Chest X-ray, PA view. Patient: 23 years old, sex M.
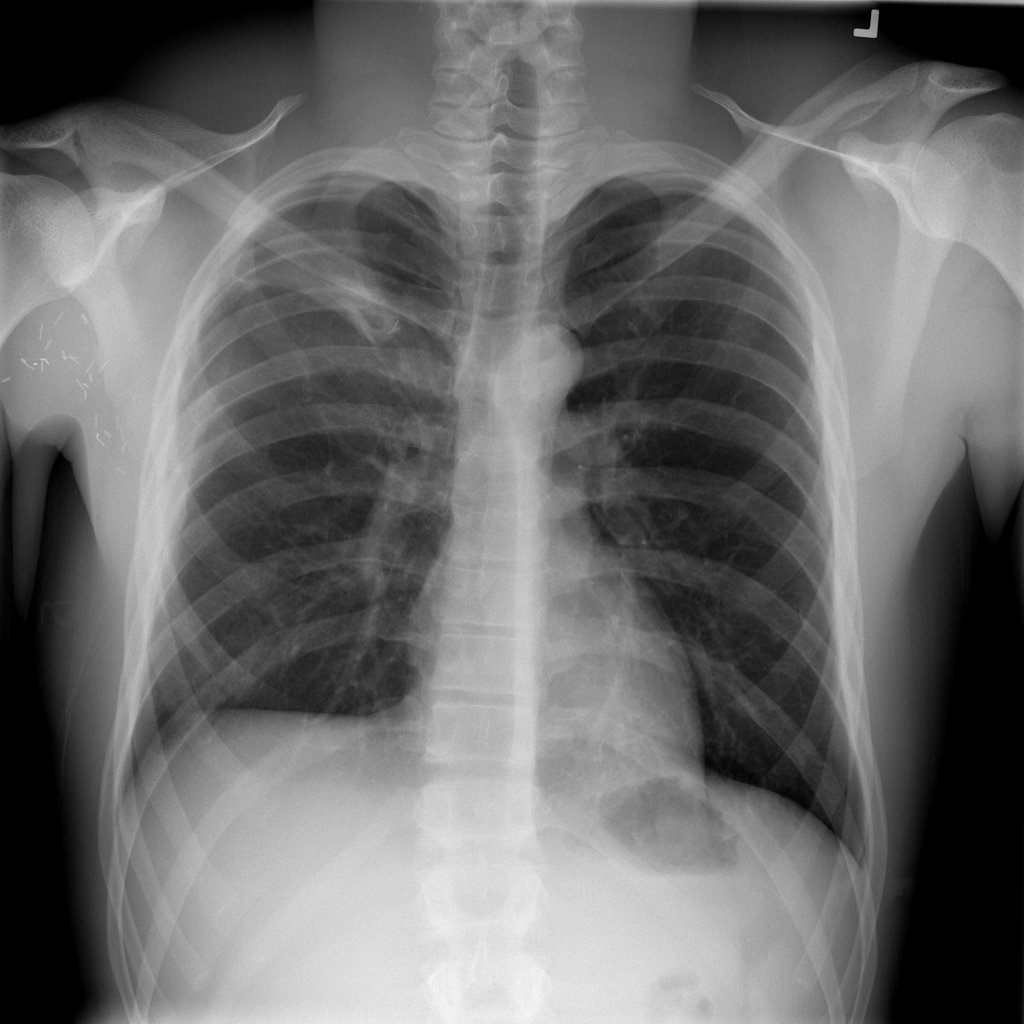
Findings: No Finding